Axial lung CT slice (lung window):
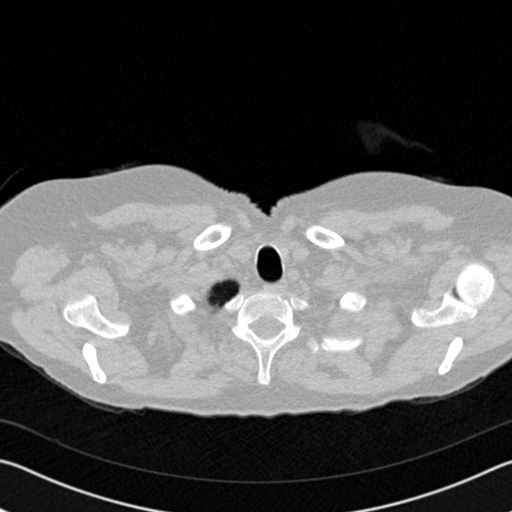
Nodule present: no